Question: I've a very difficult situation to handle... graphics my designer came up with is quite challenging for me to code :)

So this is a drop down (select) with check-boxes instead of normal options.
html looks like this:
'''
<select name="cat" id="control_1">
<optgroup label="Mountain">
<option>Gudauri</option>
<option>Bakuriani</option>
<option>Svaneti</option>
</optgroup>
<optgroup label="Seaside">
<option>Batumi</option>
<option>Kobuleti</option>
<option>Kvariati</option>
</optgroup>
<optgroup label="Capital">
<option>Tbilisi</option>
</optgroup>
</select>
'''
I'm already using this plugin for rewriting other SELECT elements, so it would be awesome to be able to utilize same code base and just build on that :) -> <URL>
Any help with ideas or examples will be much appreciated!
Thanks.
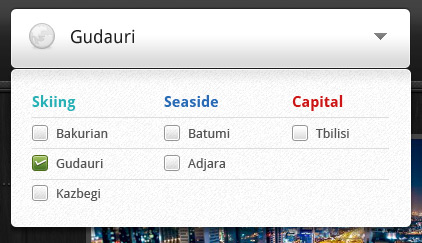
Answer: There are some fiddles in this thread that just got converted to a plugin that would be fairly easy to adapt to your situation
<URL>
EDIT: appears the demos for constructing dropdown from a select got removed from above post, I edited post and put back this fiddle
<URL>